Question: I attempt to send Text Field values to Table using button click event. But using combo box I need to change Unit type as "Imperial" or "Metric".
When select "Imperial" from combo box and Click ADD Button, Table should fill using "Name" , "Unit Imperial" & "Price Imperial" Text Field values.
But When select "Metric" from combo box and Click ADD Button,Table should fill using "Name" , "Unit Metric" & "Price Metric" Text Field values.
I don't have clear idea to use comboBox Item change use to effect on Button click event. Thanks in advance to guiding me to solve this problem.
'''
public class UnitTable {
private JFrame frame;
private JTable table;
private JTextField txtName;
private JTextField txtUImp;
private JTextField txtPImp;
private JTextField txtUMetric;
private JTextField txtPMetric;
/**
* Launch the application.
*/
public static void main(String[] args) {
EventQueue.invokeLater(new Runnable() {
public void run() {
try {
UnitTable window = new UnitTable();
window.frame.setVisible(true);
} catch (Exception e) {
e.printStackTrace();
}
}
});
}
/**
* Create the application.
*/
public UnitTable() {
initialize();
}
/**
* Initialize the contents of the frame.
*/
private void initialize() {
frame = new JFrame();
frame.setBounds(100, 100, 649, 288);
frame.setDefaultCloseOperation(JFrame.EXIT_ON_CLOSE);
frame.getContentPane().setLayout(null);
JScrollPane scrollPane = new JScrollPane();
scrollPane.setBounds(10, 10, 526, 181);
frame.getContentPane().add(scrollPane);
table = new JTable();
Object[] columns = { "Name", "Unit", "Price" };
DefaultTableModel model = new DefaultTableModel();
scrollPane.setViewportView(table);
model.setColumnIdentifiers(columns);
table.setModel(model);
JLabel lblName = new JLabel("Name");
lblName.setBounds(10, 201, 96, 13);
frame.getContentPane().add(lblName);
txtName = new JTextField();
txtName.setBounds(10, 224, 96, 19);
frame.getContentPane().add(txtName);
txtName.setColumns(10);
JLabel lblUImp = new JLabel("Unit Imperial");
lblUImp.setBounds(121, 201, 91, 13);
frame.getContentPane().add(lblUImp);
txtUImp = new JTextField();
txtUImp.setBounds(116, 224, 96, 19);
frame.getContentPane().add(txtUImp);
txtUImp.setColumns(10);
JLabel lblPImp = new JLabel("Price Imperial");
lblPImp.setBounds(222, 201, 96, 13);
frame.getContentPane().add(lblPImp);
txtPImp = new JTextField();
txtPImp.setBounds(222, 224, 96, 19);
frame.getContentPane().add(txtPImp);
txtPImp.setColumns(10);
JLabel lblUMetric = new JLabel("Unit Metric");
lblUMetric.setBounds(330, 201, 94, 13);
frame.getContentPane().add(lblUMetric);
txtUMetric = new JTextField();
txtUMetric.setBounds(328, 224, 96, 19);
frame.getContentPane().add(txtUMetric);
txtUMetric.setColumns(10);
JLabel lblPMetric = new JLabel("Price Metric");
lblPMetric.setBounds(434, 201, 102, 13);
frame.getContentPane().add(lblPMetric);
txtPMetric = new JTextField();
txtPMetric.setBounds(434, 224, 96, 19);
frame.getContentPane().add(txtPMetric);
txtPMetric.setColumns(10);
JButton btnAdd = new JButton("ADD");
Object[] row = new Object[3];
btnAdd.addActionListener(new ActionListener() {
public void actionPerformed(ActionEvent e) {
row[0] = txtName.getText();
row[1] = txtUImp.getText();
row[2] = txtPImp.getText();
model.addRow(row);
}
});
btnAdd.setBounds(546, 45, 85, 21);
frame.getContentPane().add(btnAdd);
JComboBox cmbUType = new JComboBox();
cmbUType.setModel(new DefaultComboBoxModel(new String[] { "Imperial", "Metric" }));
cmbUType.setBounds(546, 8, 85, 21);
frame.getContentPane().add(cmbUType);
JButton btnDelete = new JButton("DELETE");
btnDelete.addActionListener(new ActionListener() {
public void actionPerformed(ActionEvent e) {
int i = table.getSelectedRow();
if (i >= 0) {
model.removeRow(i);
} else {
JOptionPane.showMessageDialog(null, "Please Select Item to Delete");
}
}
});
btnDelete.setBounds(546, 76, 85, 21);
frame.getContentPane().add(btnDelete);
}
}
'''

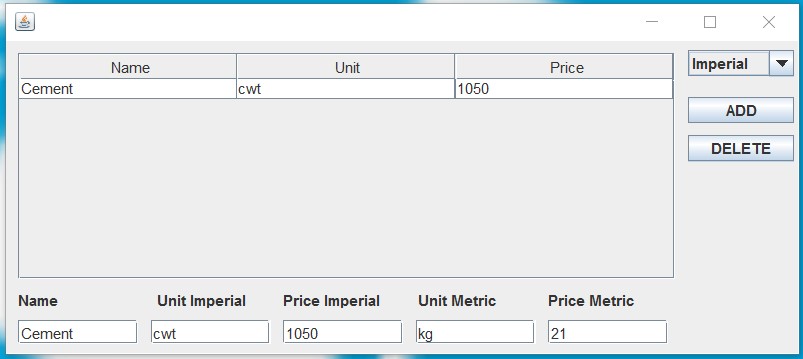
Answer: You should not be using a null layout and absolute positioning. Study <URL>.
A 'JComboBox' can hold any object. You need to tell the compiler what type of object ('String') you're passing. You also need to tell the compiler what type of object you're storing in the 'DefaultComboBoxModel'.
Having said that, I made 'cmbUType' a class variable so I could reference it in the Add button action listener.
Here's your modified code.
'''
import java.awt.EventQueue;
import java.awt.event.ActionEvent;
import java.awt.event.ActionListener;
import javax.swing.DefaultComboBoxModel;
import javax.swing.JButton;
import javax.swing.JComboBox;
import javax.swing.JFrame;
import javax.swing.JLabel;
import javax.swing.JOptionPane;
import javax.swing.JScrollPane;
import javax.swing.JTable;
import javax.swing.JTextField;
import javax.swing.table.DefaultTableModel;
public class UnitTable {
private JFrame frame;
private JTable table;
private JTextField txtName;
private JTextField txtUImp;
private JTextField txtPImp;
private JTextField txtUMetric;
private JTextField txtPMetric;
private JComboBox<String> cmbUType;
/**
* Launch the application.
*/
public static void main(String[] args) {
EventQueue.invokeLater(new Runnable() {
public void run() {
try {
UnitTable window = new UnitTable();
window.frame.setVisible(true);
} catch (Exception e) {
e.printStackTrace();
}
}
});
}
/**
* Create the application.
*/
public UnitTable() {
initialize();
}
/**
* Initialize the contents of the frame.
*/
private void initialize() {
frame = new JFrame();
frame.setBounds(100, 100, 649, 288);
frame.setDefaultCloseOperation(JFrame.EXIT_ON_CLOSE);
frame.getContentPane().setLayout(null);
JScrollPane scrollPane = new JScrollPane();
scrollPane.setBounds(10, 10, 526, 181);
frame.getContentPane().add(scrollPane);
table = new JTable();
Object[] columns = { "Name", "Unit", "Price" };
DefaultTableModel model = new DefaultTableModel();
scrollPane.setViewportView(table);
model.setColumnIdentifiers(columns);
table.setModel(model);
JLabel lblName = new JLabel("Name");
lblName.setBounds(10, 201, 96, 13);
frame.getContentPane().add(lblName);
txtName = new JTextField();
txtName.setBounds(10, 224, 96, 19);
frame.getContentPane().add(txtName);
txtName.setColumns(10);
JLabel lblUImp = new JLabel("Unit Imperial");
lblUImp.setBounds(121, 201, 91, 13);
frame.getContentPane().add(lblUImp);
txtUImp = new JTextField();
txtUImp.setBounds(116, 224, 96, 19);
frame.getContentPane().add(txtUImp);
txtUImp.setColumns(10);
JLabel lblPImp = new JLabel("Price Imperial");
lblPImp.setBounds(222, 201, 96, 13);
frame.getContentPane().add(lblPImp);
txtPImp = new JTextField();
txtPImp.setBounds(222, 224, 96, 19);
frame.getContentPane().add(txtPImp);
txtPImp.setColumns(10);
JLabel lblUMetric = new JLabel("Unit Metric");
lblUMetric.setBounds(330, 201, 94, 13);
frame.getContentPane().add(lblUMetric);
txtUMetric = new JTextField();
txtUMetric.setBounds(328, 224, 96, 19);
frame.getContentPane().add(txtUMetric);
txtUMetric.setColumns(10);
JLabel lblPMetric = new JLabel("Price Metric");
lblPMetric.setBounds(434, 201, 102, 13);
frame.getContentPane().add(lblPMetric);
txtPMetric = new JTextField();
txtPMetric.setBounds(434, 224, 96, 19);
frame.getContentPane().add(txtPMetric);
txtPMetric.setColumns(10);
JButton btnAdd = new JButton("ADD");
Object[] row = new Object[3];
btnAdd.addActionListener(new ActionListener() {
public void actionPerformed(ActionEvent e) {
String type = (String) cmbUType.getSelectedItem();
if (type.equals("Imperial")) {
row[0] = txtName.getText();
row[1] = txtUImp.getText();
row[2] = txtPImp.getText();
} else {
row[0] = txtName.getText();
row[1] = txtUMetric.getText();
row[2] = txtPMetric.getText();
}
model.addRow(row);
}
});
btnAdd.setBounds(546, 45, 85, 21);
frame.getContentPane().add(btnAdd);
cmbUType = new JComboBox<>();
cmbUType.setModel(new DefaultComboBoxModel<String>
(new String[] { "Imperial", "Metric" }));
cmbUType.setBounds(546, 8, 85, 21);
frame.getContentPane().add(cmbUType);
JButton btnDelete = new JButton("DELETE");
btnDelete.addActionListener(new ActionListener() {
public void actionPerformed(ActionEvent e) {
int i = table.getSelectedRow();
if (i >= 0) {
model.removeRow(i);
} else {
JOptionPane.showMessageDialog(null, "Please Select Item to Delete");
}
}
});
btnDelete.setBounds(546, 76, 85, 21);
frame.getContentPane().add(btnDelete);
}
}
'''